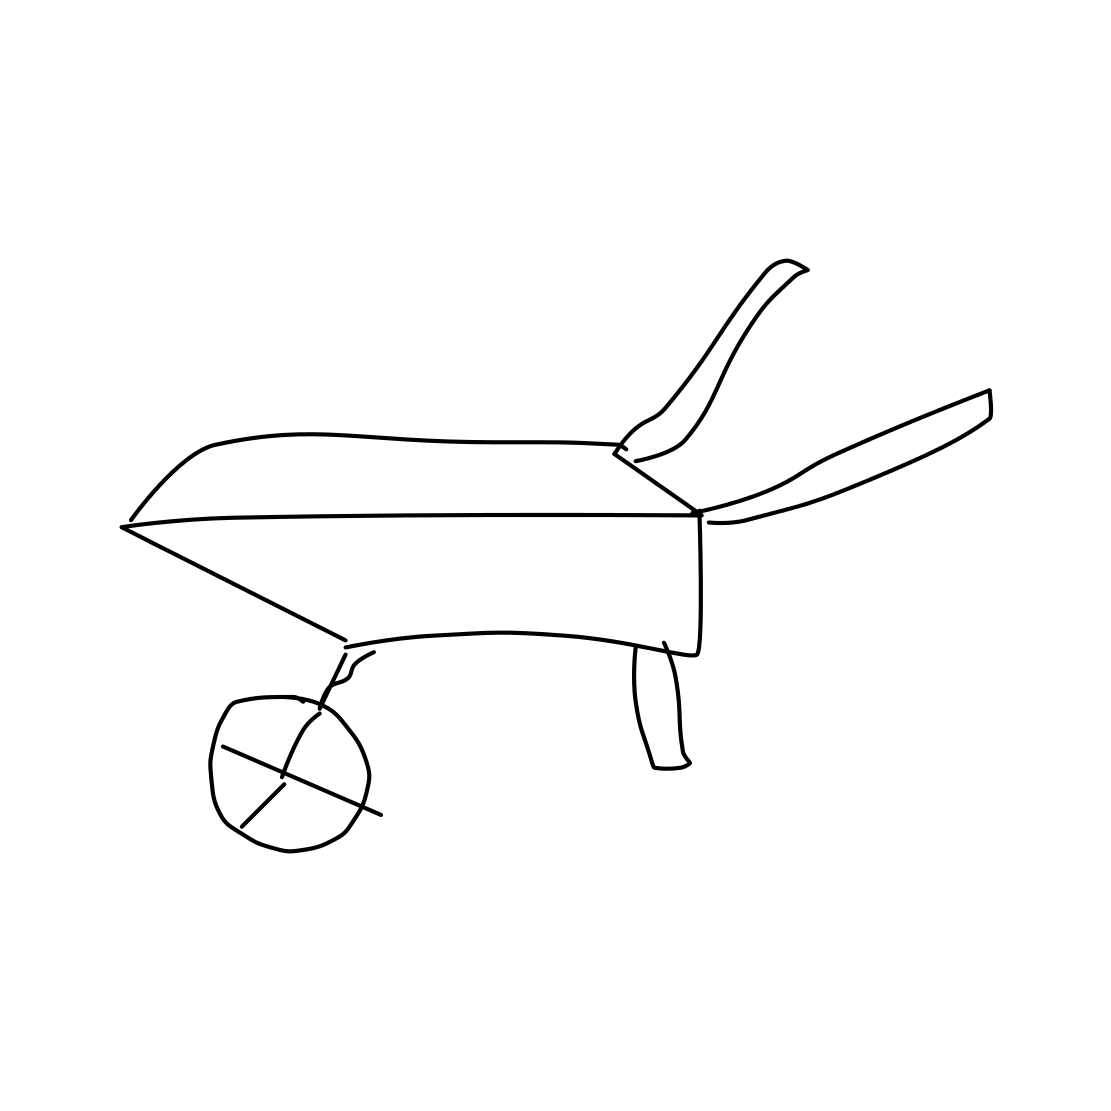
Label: wheelbarrow